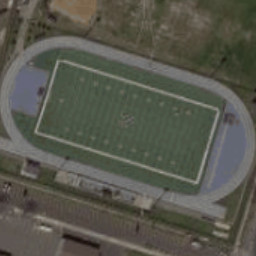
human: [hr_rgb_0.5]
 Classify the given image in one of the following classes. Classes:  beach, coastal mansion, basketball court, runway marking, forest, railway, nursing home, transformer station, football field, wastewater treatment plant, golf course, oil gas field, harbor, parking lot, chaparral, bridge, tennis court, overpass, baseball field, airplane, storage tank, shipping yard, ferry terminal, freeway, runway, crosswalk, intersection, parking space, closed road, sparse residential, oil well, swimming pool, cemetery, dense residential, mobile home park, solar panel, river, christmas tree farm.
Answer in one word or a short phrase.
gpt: football field